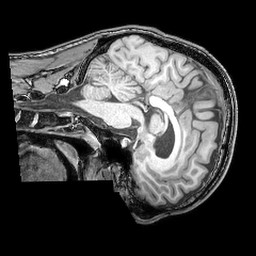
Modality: T1w
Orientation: sagittal
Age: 33
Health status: ill
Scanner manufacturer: philips
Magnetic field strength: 3 T
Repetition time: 0.007 s
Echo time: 0.003501 s